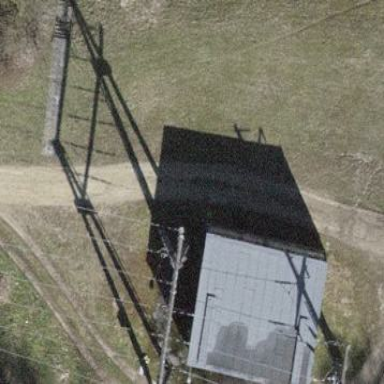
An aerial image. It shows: Power substation.